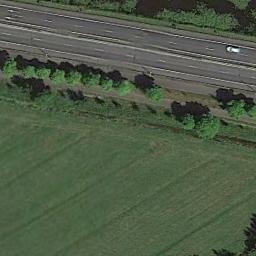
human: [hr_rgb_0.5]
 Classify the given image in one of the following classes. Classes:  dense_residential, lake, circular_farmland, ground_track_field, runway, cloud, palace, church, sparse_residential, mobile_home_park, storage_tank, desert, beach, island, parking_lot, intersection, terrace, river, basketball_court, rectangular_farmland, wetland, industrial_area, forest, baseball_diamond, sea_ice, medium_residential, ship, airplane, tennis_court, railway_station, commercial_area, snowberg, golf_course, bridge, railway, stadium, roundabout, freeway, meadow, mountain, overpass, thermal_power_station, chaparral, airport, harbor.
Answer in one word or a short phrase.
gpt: meadow